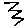
Label: zigzag